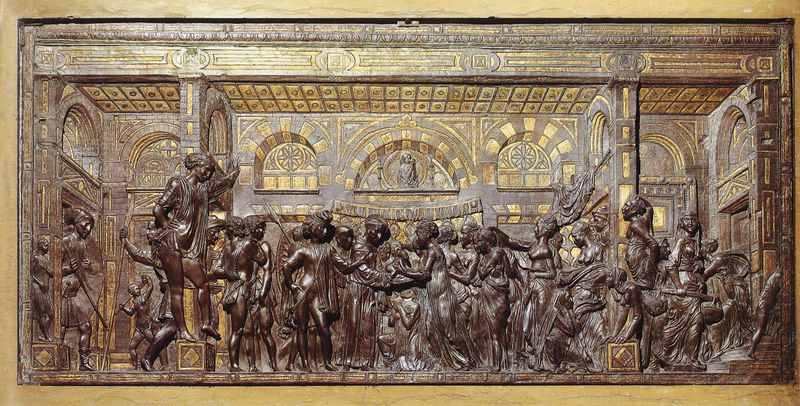
Titel: Wundertaten des hl. Antonius
Künstler: Donatello
Standort: Padua, Basilica del Santo (EU - I - Venetien)
Schlagwörter: gruppe, nackt, frauen, menschen, braun, raum, säulen, ansammlung, fest, ornament, tanz, versammlung, gold, decke, relief, brüste, saal, bronze, bögen, kupfer, pracht, römer, diskussion, guss, prachtvoll, räumlich, grupee